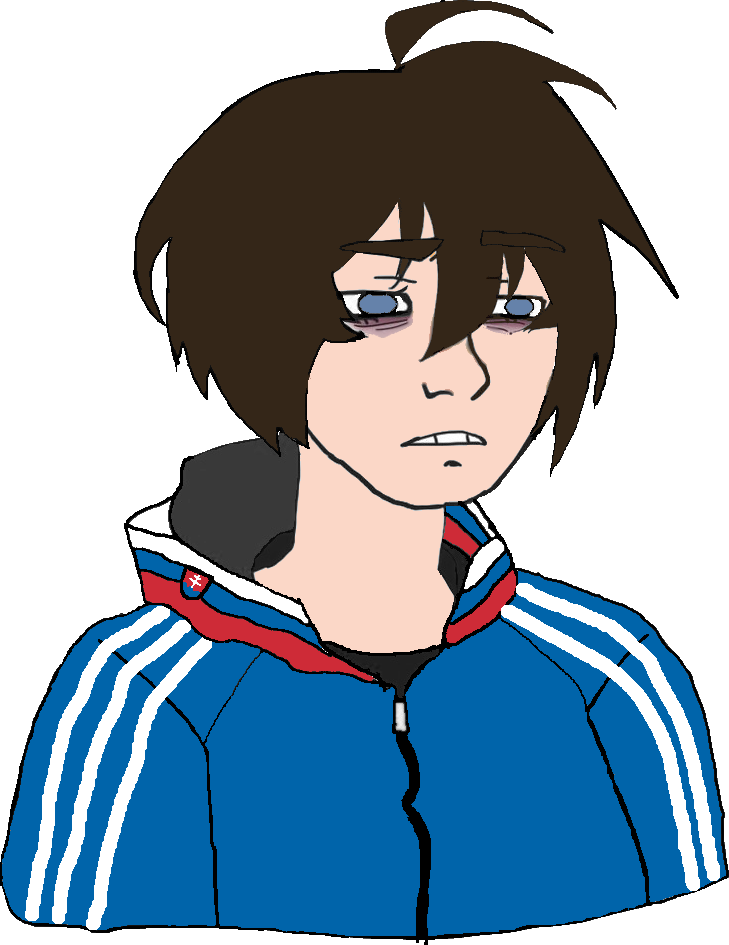
Label: 5_Twinkjak